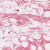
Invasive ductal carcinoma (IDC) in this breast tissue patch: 0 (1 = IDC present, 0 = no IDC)